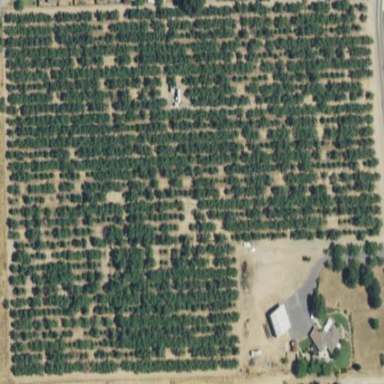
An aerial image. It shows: Orchard.